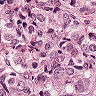
Metastatic tissue present: yes